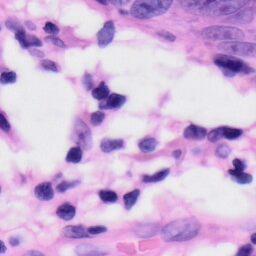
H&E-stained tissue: Skin